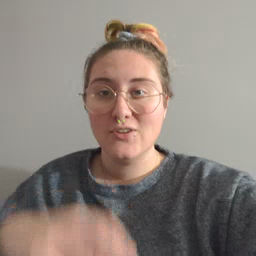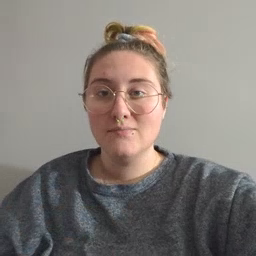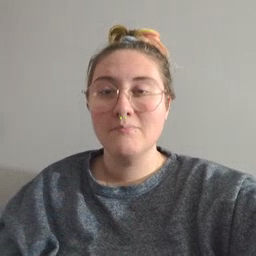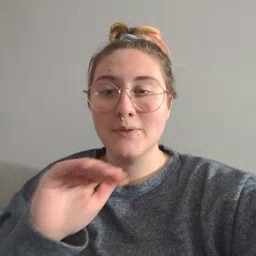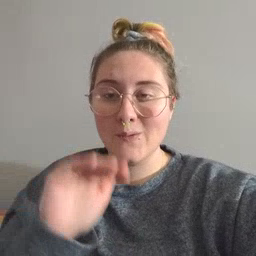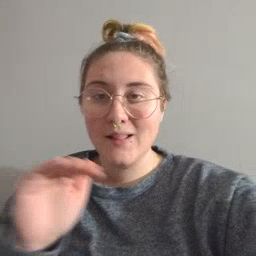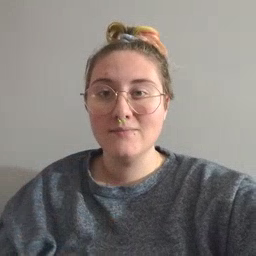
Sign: pool